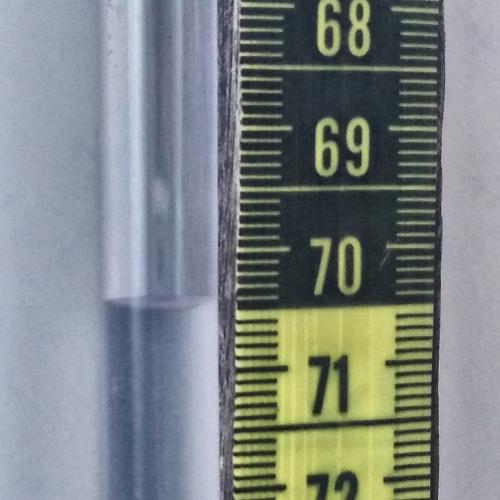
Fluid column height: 70.4 cm